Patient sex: M
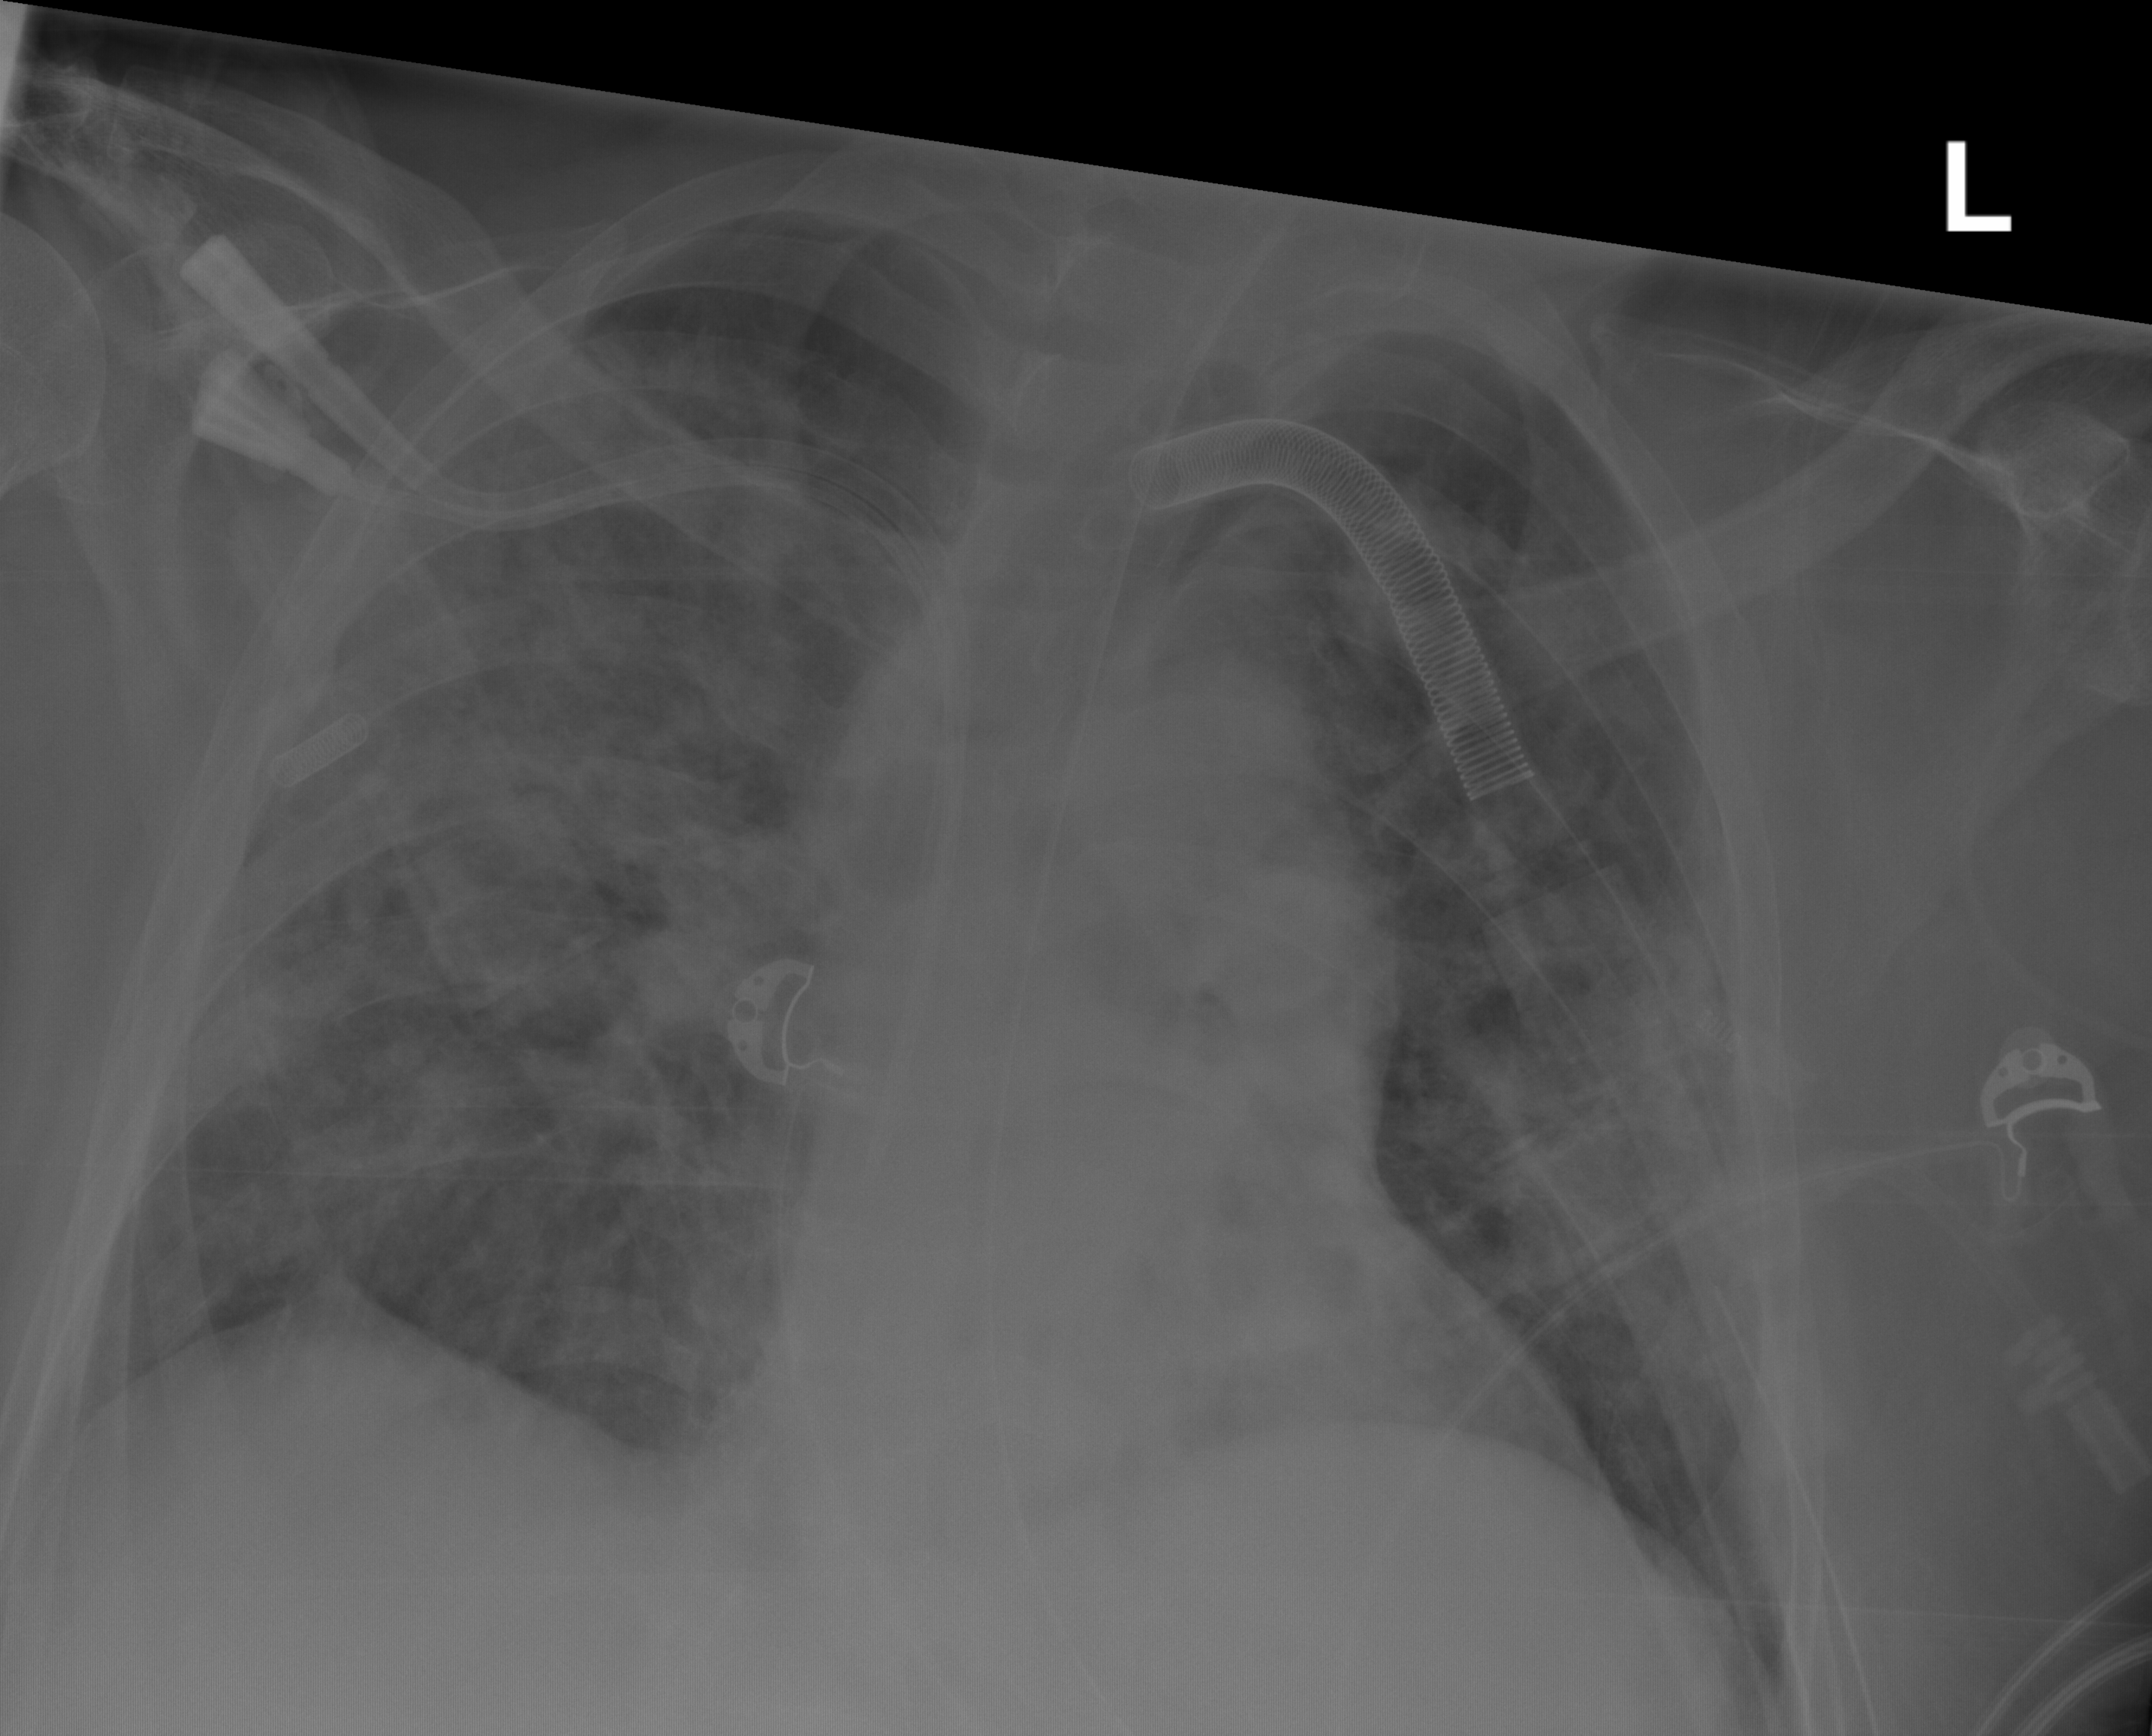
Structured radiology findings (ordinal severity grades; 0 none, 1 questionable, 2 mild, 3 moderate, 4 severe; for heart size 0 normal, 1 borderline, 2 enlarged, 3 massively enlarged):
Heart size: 0
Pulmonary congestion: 0
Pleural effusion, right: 0
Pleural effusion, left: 0
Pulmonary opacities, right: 3
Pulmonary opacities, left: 3
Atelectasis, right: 2
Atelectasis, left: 2